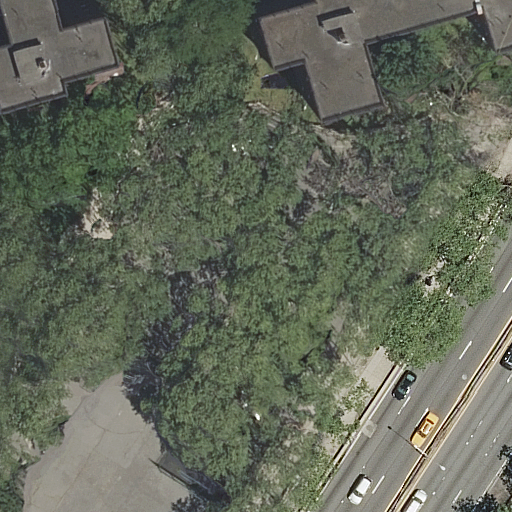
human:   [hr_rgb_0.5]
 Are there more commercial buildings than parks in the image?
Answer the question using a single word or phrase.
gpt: no

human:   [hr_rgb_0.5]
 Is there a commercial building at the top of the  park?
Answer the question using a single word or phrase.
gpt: no

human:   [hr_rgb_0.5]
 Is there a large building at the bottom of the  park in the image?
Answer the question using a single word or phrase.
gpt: no

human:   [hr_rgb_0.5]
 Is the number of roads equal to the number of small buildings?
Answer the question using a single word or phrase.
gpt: no

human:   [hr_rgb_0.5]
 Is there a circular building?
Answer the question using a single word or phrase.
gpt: no

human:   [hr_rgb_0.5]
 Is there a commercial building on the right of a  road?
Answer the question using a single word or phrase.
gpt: no

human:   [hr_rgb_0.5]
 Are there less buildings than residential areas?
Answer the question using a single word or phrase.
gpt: no

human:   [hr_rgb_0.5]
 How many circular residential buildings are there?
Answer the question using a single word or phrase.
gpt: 0

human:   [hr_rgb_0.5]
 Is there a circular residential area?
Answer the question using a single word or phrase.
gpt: no

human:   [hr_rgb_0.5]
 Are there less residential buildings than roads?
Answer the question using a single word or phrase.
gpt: yes

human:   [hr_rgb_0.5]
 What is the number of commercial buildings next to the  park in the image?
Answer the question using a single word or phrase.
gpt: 0

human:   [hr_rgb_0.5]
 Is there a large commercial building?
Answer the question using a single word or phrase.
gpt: no

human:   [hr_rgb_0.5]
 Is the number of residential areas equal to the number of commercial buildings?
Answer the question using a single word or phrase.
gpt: no

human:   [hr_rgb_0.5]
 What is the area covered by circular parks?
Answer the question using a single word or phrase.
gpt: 0m2

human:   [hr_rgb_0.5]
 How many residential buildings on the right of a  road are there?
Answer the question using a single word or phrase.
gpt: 1

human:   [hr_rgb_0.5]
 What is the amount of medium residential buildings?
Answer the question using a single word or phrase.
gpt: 1

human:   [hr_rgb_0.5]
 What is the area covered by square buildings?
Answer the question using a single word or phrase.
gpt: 0m2

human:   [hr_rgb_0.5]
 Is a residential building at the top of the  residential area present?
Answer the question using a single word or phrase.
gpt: yes

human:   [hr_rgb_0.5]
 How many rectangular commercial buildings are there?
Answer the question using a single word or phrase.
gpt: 0

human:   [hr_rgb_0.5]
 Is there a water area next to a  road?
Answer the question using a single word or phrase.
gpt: no

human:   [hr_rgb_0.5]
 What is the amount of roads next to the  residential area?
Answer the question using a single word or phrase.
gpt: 6

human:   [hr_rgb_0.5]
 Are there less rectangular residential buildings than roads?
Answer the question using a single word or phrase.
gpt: yes

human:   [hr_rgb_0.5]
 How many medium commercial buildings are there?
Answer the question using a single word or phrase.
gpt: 0

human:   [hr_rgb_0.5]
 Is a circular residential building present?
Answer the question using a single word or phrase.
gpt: no

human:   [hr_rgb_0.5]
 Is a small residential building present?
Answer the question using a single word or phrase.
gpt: no

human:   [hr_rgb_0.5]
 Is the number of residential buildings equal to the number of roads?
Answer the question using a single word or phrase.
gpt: no

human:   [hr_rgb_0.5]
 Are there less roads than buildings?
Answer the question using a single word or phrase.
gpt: no

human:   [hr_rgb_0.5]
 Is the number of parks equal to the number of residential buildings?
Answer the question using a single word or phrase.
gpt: no

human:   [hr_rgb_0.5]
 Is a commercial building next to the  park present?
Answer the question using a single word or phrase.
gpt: no

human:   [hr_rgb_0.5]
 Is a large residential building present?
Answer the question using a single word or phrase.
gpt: yes

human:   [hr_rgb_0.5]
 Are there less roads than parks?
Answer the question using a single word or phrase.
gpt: no

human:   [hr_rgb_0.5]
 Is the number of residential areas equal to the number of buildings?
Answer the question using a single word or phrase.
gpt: no

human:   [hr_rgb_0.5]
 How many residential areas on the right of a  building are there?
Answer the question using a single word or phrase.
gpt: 0

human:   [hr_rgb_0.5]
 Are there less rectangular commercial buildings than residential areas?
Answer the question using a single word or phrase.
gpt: yes

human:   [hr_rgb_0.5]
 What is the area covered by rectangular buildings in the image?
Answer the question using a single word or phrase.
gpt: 0m2

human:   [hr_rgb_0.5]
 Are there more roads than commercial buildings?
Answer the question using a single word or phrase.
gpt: yes